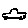
Label: car